Chest X-ray. View position: PA
Patient age: 66
Patient sex: M
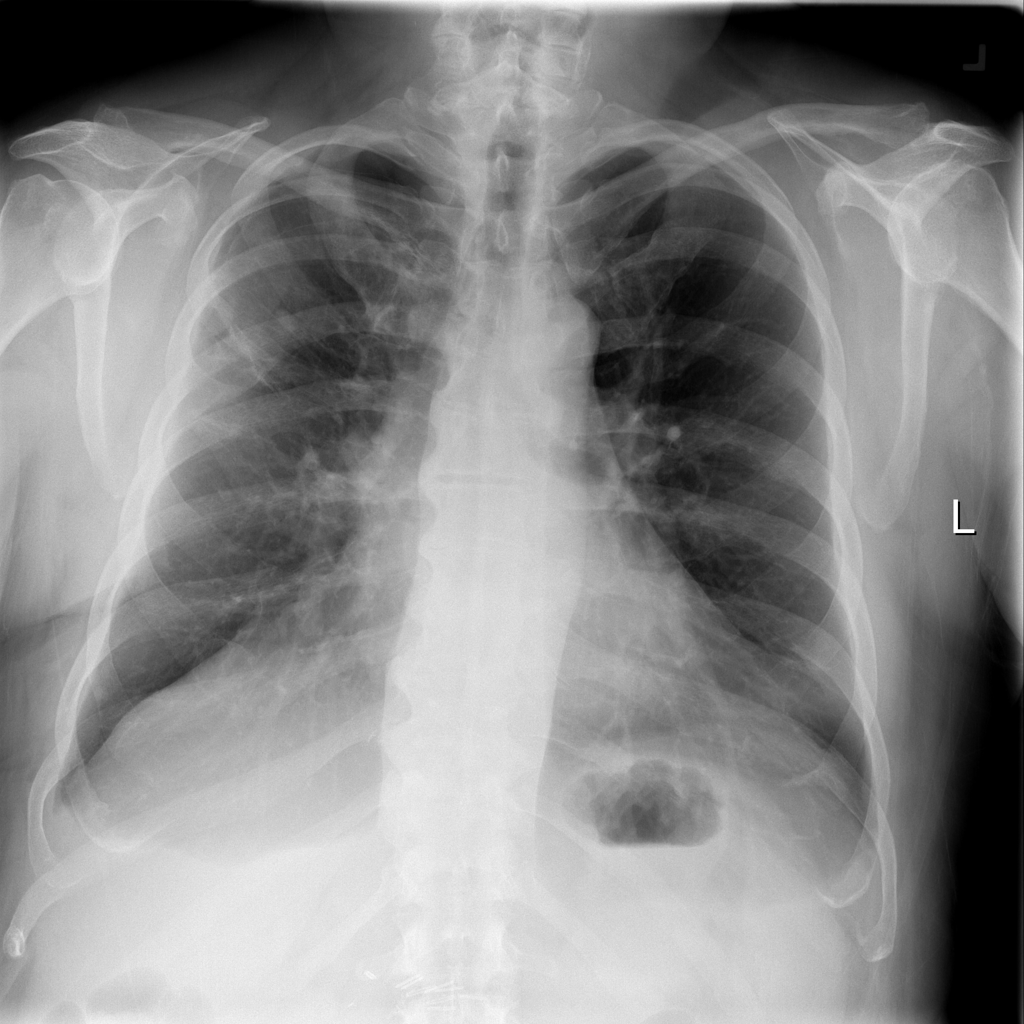
Finding: Pneumothorax